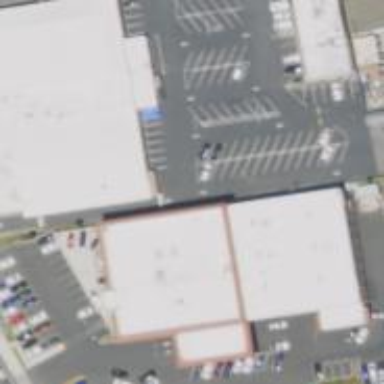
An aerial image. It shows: Building housing car shop.